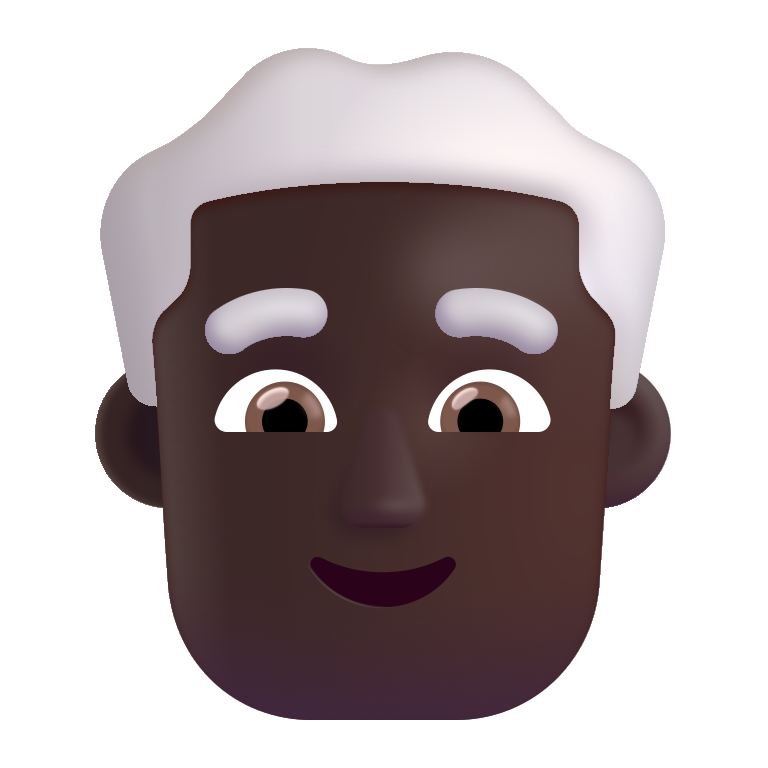
man white hair color dark